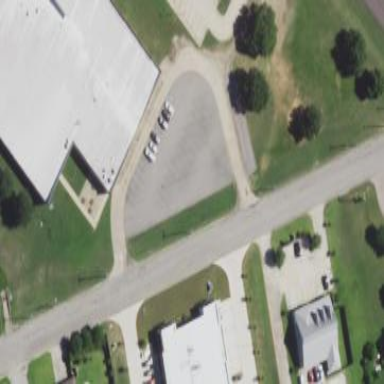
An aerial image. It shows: Paved parking area.